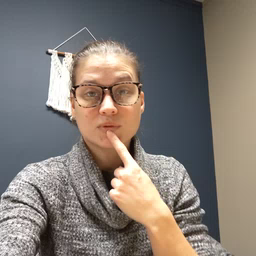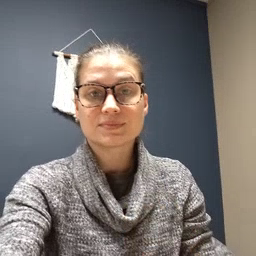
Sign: mouth